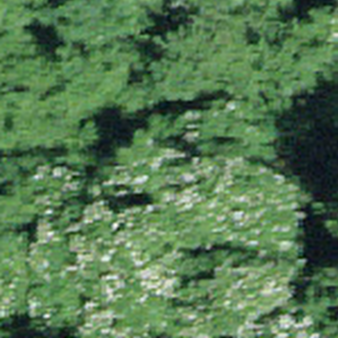
Label: other